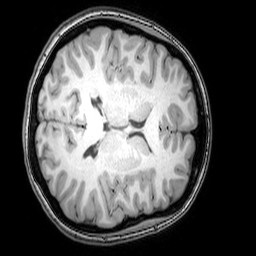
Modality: T1w
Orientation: axial
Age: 21
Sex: female
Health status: healthy
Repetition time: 0.081 s
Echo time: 0.037 s